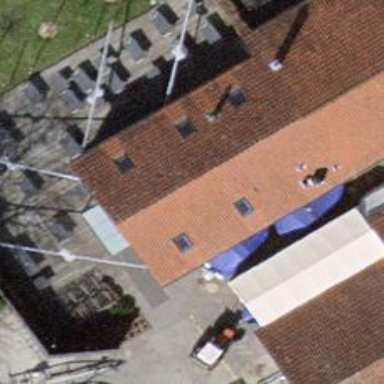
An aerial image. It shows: Building with toilets.